Field crop: tomato
Growth stage: 1
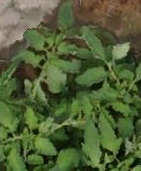
Species: tomato